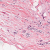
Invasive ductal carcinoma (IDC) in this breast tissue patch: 1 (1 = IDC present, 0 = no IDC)